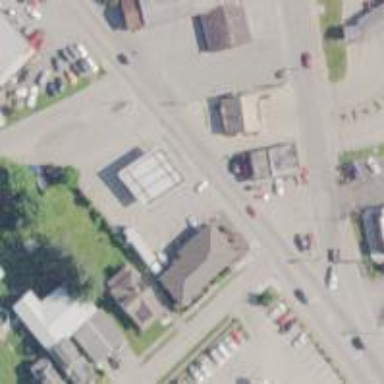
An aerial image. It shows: Convenience shop.